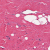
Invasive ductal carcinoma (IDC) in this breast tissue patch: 0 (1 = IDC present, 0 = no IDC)